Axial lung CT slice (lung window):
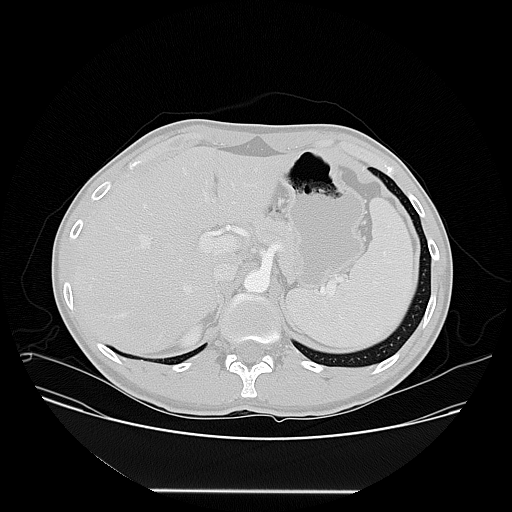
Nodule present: no